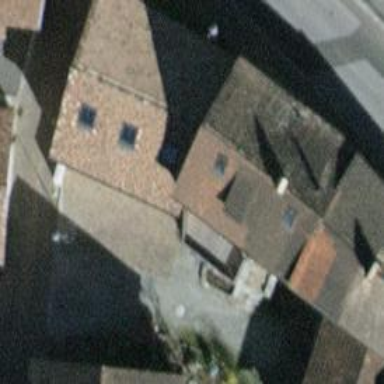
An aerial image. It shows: Gabled house with red roof made of roof tiles.